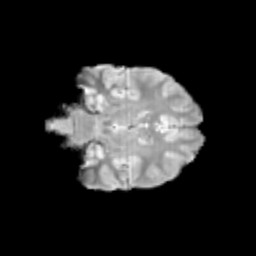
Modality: T2w
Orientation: coronal
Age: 12
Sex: female
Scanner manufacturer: siemens
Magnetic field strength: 3 T
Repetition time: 3.8 s
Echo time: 0.07 s